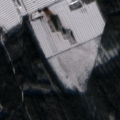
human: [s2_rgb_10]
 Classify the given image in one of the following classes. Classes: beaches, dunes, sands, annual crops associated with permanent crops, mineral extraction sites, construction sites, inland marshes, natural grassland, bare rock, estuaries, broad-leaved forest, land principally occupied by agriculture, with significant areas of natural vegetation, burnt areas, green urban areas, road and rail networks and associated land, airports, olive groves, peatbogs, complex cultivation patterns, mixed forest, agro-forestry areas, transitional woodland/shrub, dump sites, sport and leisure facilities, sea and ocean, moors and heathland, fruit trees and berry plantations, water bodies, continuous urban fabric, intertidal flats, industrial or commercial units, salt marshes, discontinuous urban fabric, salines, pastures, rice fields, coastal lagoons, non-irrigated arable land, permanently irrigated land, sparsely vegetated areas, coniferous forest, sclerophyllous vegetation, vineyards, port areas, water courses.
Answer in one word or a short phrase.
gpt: coniferous forest, mixed forest, peatbogs, water bodies